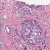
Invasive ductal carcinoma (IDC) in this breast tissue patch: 0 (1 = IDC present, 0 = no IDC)